Question: '''
class A {
let color = 'red';
let handleClick = () => {}
let handleLongClick = function() {}
}
console.log('done');
'''
I'm trying to run this code in <URL>. I was expecting it to print 'done'.  but it's not. Can anyone tell what am I doing wrong here?
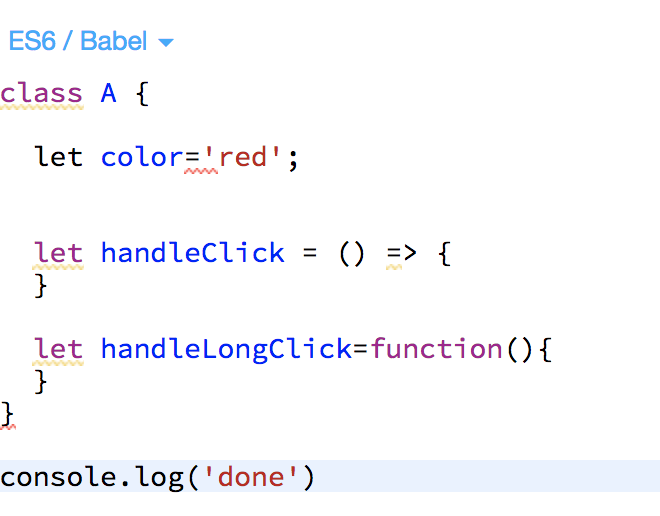
Answer: You can't use variables ('let', 'var', 'const') within classes like that.
You need to write a 'constructor' and within the 'constructor', you can define what attributes the class should have, e. g. 'color'.
For methods, you simply write the methods name (without 'function' or the ES6 syntax).
'''
class A {
constructor() {
this.color = "red";
}
handleClick() {}
handleLongClick() {}
};
console.log('done');
'''